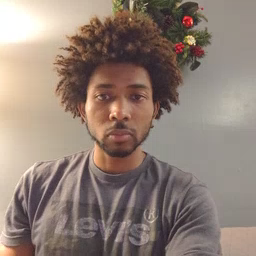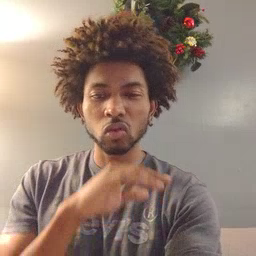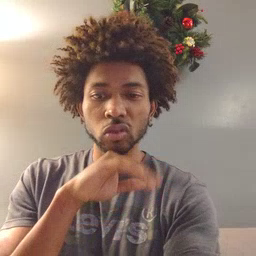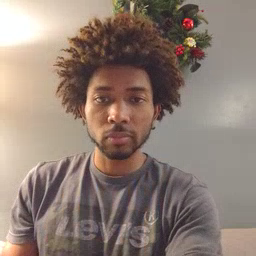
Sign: dirty